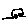
Label: car